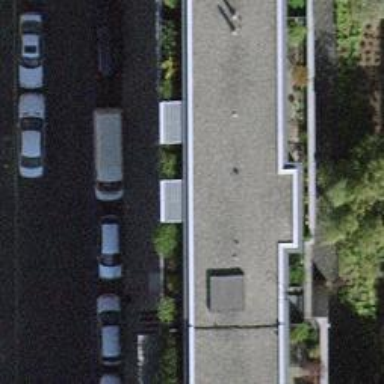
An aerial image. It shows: Office building.